Question: For power transmission lines faults dataset generation, I simulated a transmission line model in Simulink. I used three-phase fault component to generate different types of faults. The waveforms on the scope traced correctly but I want such data to be exported to MATLAB workspace for proper labelling. Can anyone suggest me, how can I generate the fault dataset?
V-I Measurements in Simulink

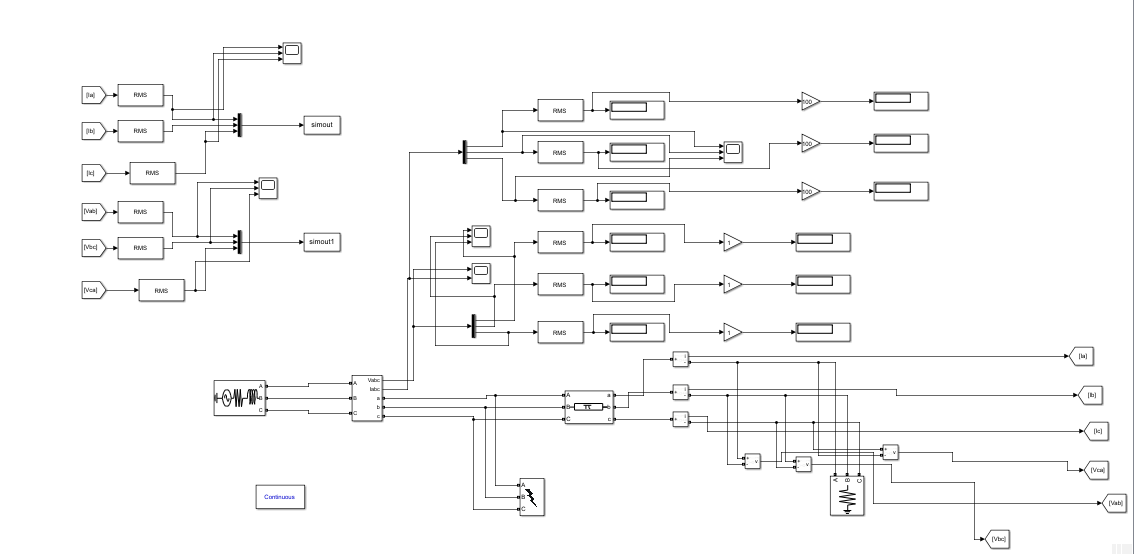
Answer: Unfortunately I am unable to post a comment due to the lack of reputation, so I have to write an answer instead. Did you try to use 'out_simout' in Simulink?
Here is the documentation too:
<URL>
You can check out this as well:
<URL>